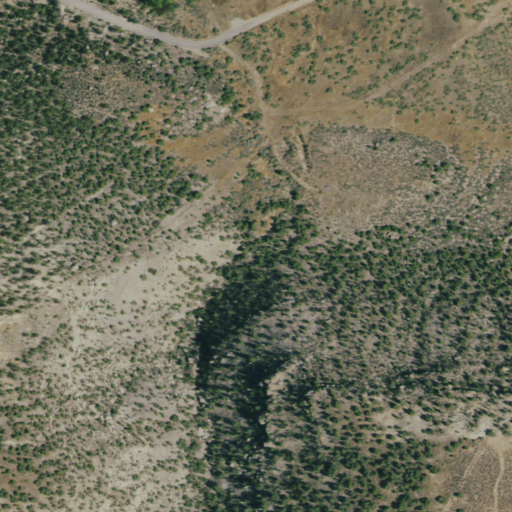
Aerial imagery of valley in Colorado named Moffat Gulch containing evergreen forest, shrub, and cultivated crops